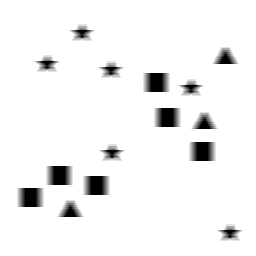
Squares: 6
Triangles: 3
Stars: 6
Total shapes: 15